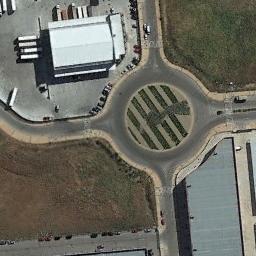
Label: roundabout